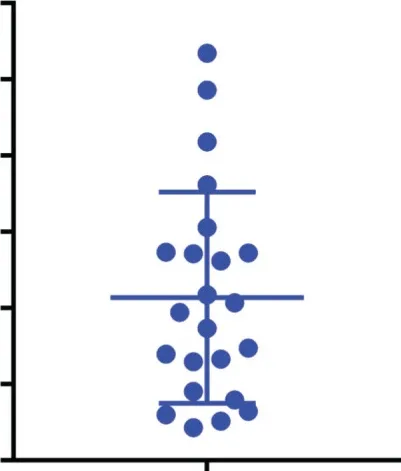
Corrected CSF/plasma ratios for zanubrutinib. (A) 23 paired samples of Corrected CSF/plasma ratio by protein binding rate.
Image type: pathology (giemsa)